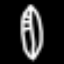
Label: leaf